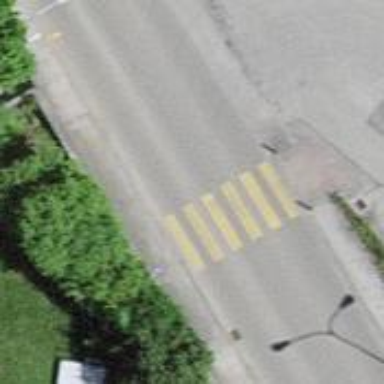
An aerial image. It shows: Marked zebra crossing on the road.